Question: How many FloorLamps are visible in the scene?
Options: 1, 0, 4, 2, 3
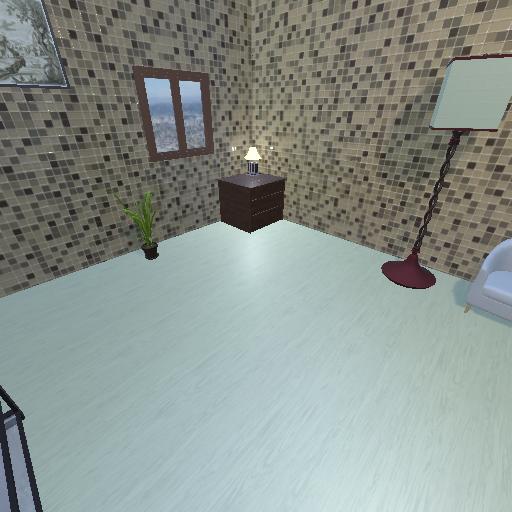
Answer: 1